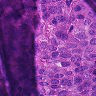
Metastatic tissue present: yes